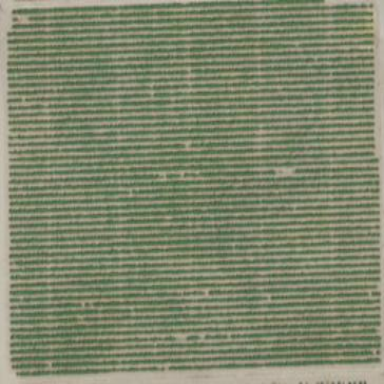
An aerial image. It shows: Vineyard growing grapes.